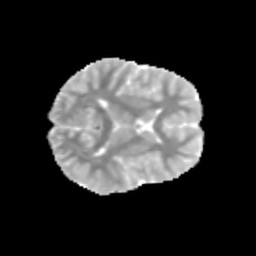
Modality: MD
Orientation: axial
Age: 9
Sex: female
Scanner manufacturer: siemens
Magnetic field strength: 3 T
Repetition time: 3.8 s
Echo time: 0.07 s